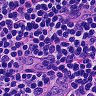
Metastatic tissue present: no